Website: lowes
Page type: customer-info-address
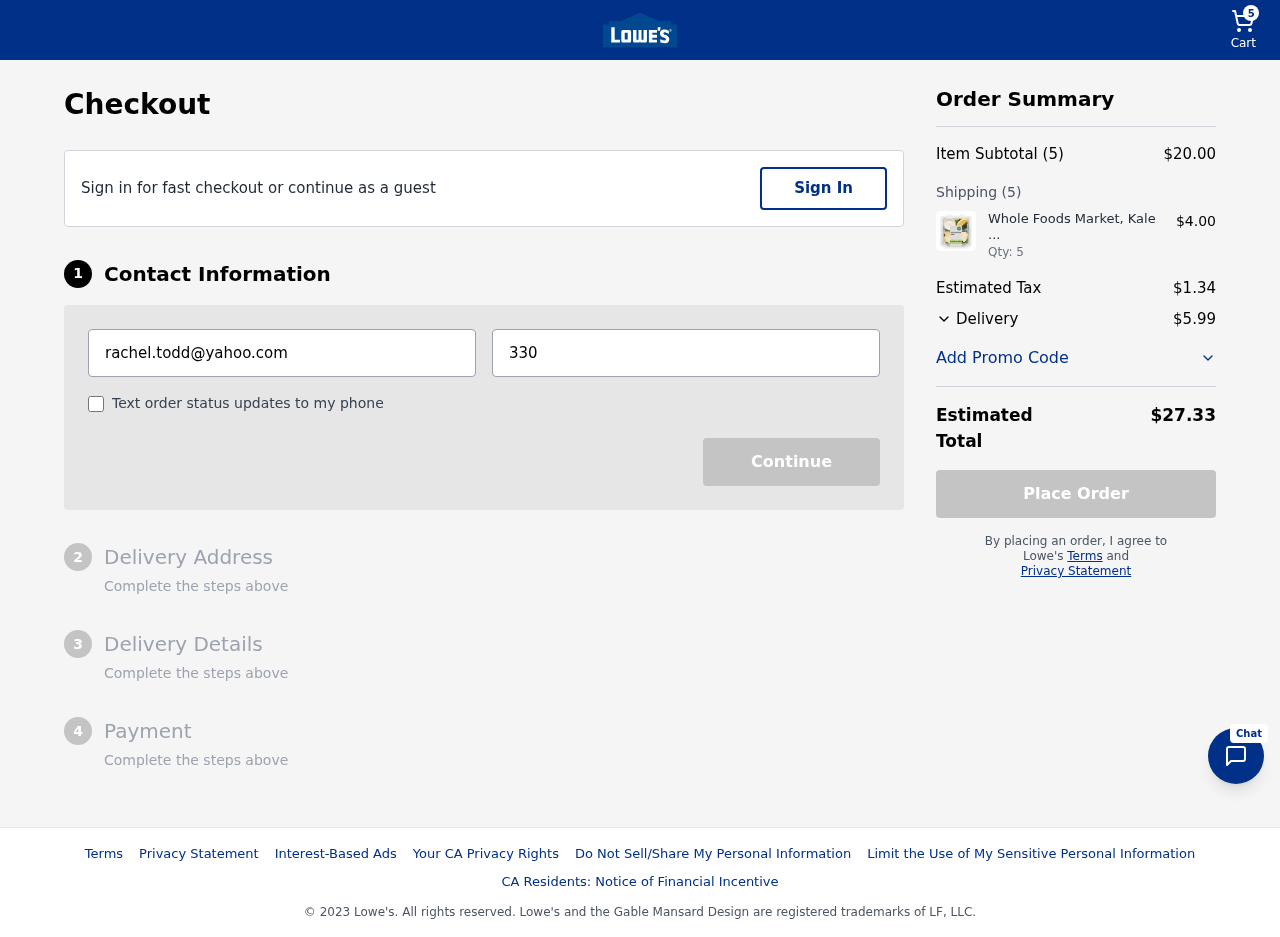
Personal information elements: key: PII_EMAIL
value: rachel.todd@yahoo.com
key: PII_PHONE
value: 3304234679
Product elements: key: PRODUCT1_NAME
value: Whole Foods Market, Kale Parmesan Salad, 4.3 oz
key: PRODUCT1_PRICE
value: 4
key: PRODUCT1_QUANTITY
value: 5
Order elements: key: ORDER_NUM_ITEMS
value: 5
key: ORDER_SUBTOTAL
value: $20.00
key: ORDER_NUM_ITEMS2
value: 5
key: ORDER_TAX
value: $1.34
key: ORDER_SHIPPING_COST
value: $5.99
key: ORDER_TOTAL
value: $27.33